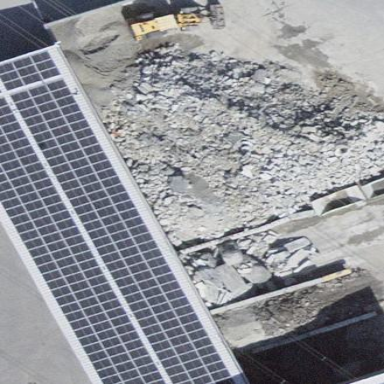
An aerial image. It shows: Solar power generator.